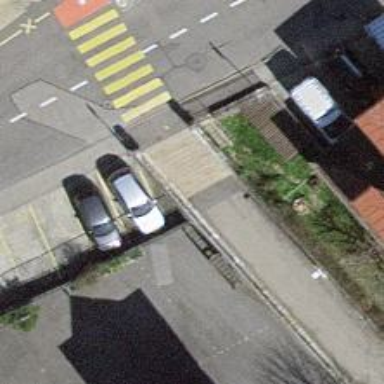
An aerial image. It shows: Steps made of paving stones.